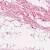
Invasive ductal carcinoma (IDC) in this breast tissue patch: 0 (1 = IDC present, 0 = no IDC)